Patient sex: F
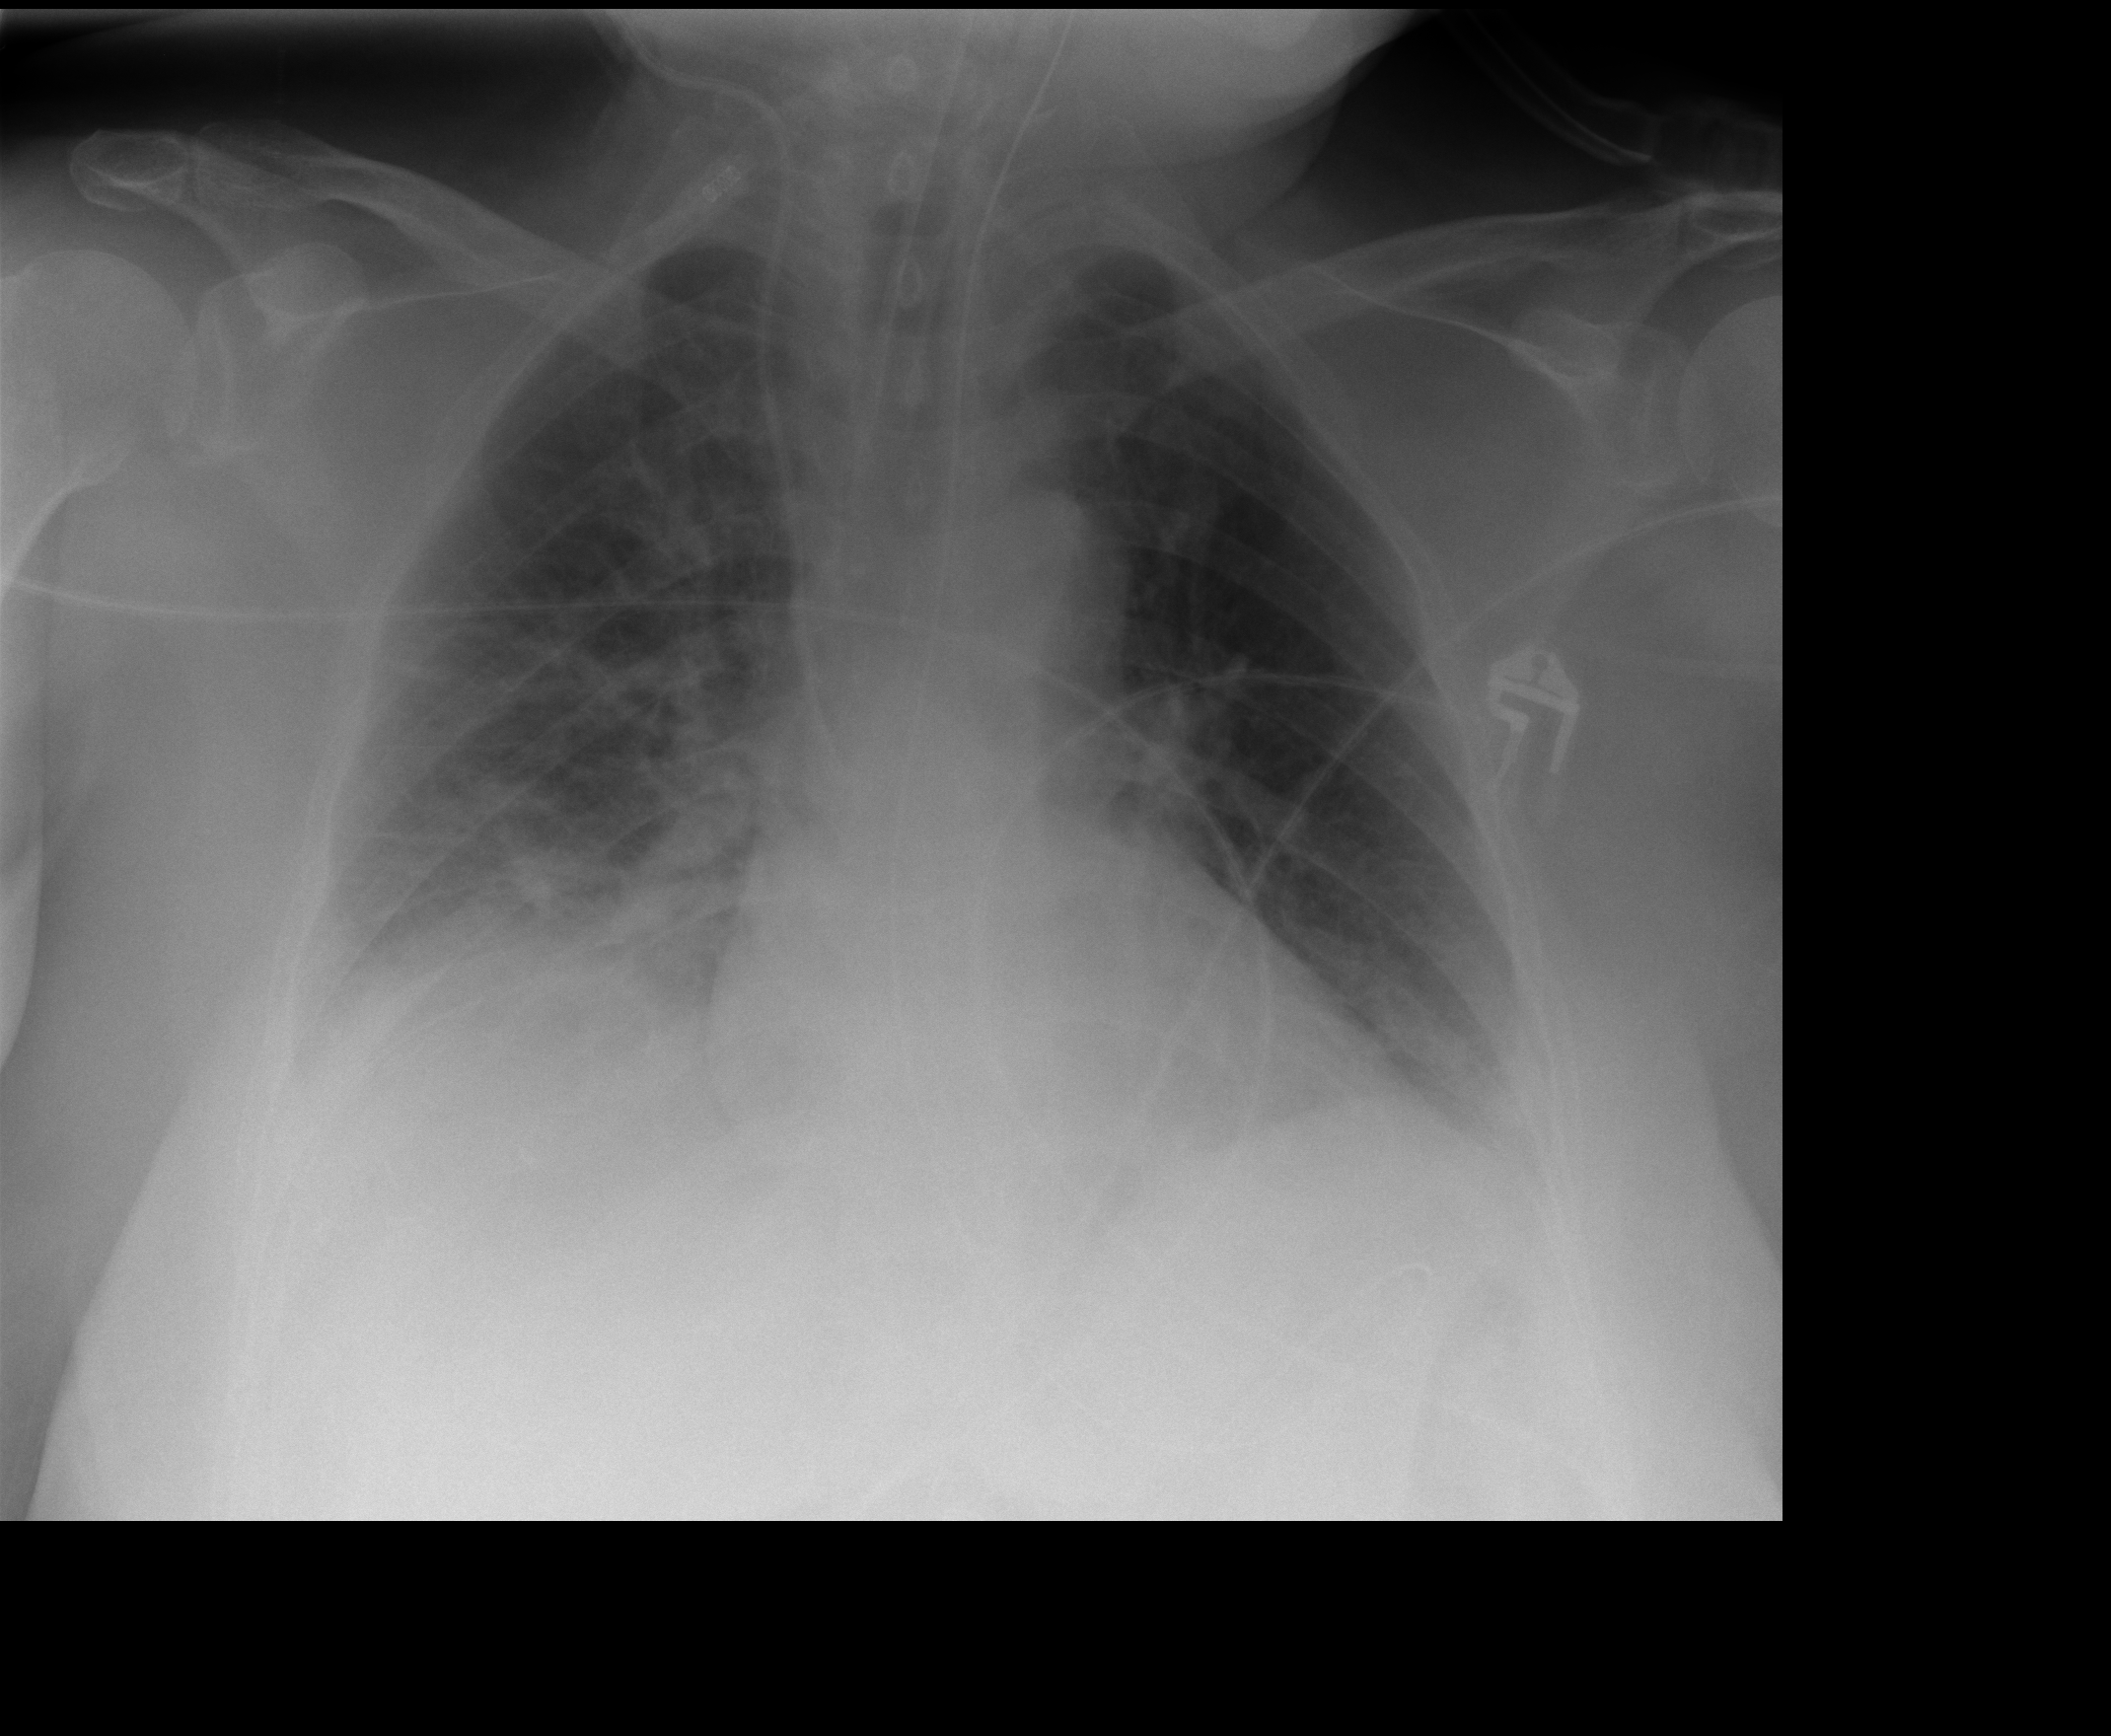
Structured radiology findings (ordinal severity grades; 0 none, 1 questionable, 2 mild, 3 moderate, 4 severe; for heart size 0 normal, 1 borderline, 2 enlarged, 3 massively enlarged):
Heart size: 0
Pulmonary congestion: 0
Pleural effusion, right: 1
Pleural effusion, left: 1
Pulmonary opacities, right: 0
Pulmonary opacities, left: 0
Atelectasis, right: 3
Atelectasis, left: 0